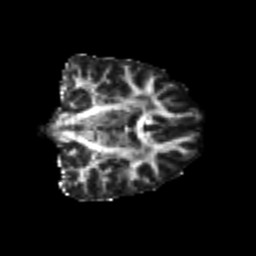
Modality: FA
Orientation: coronal
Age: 24
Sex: female
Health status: healthy
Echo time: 0.074 s